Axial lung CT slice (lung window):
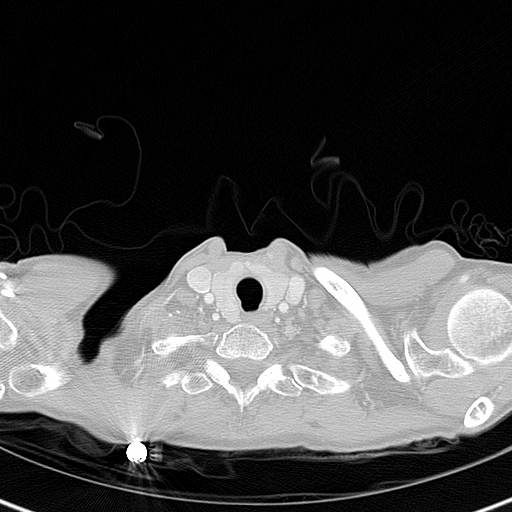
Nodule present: no